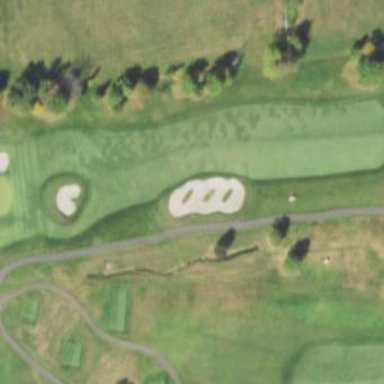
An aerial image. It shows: Scenic golf fairway.